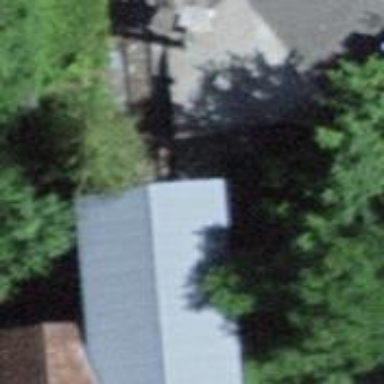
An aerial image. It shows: Funicular railway.